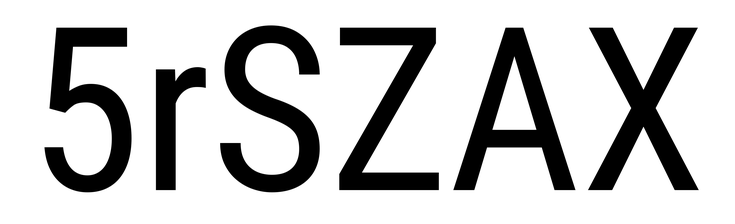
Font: Roboto_Condensed_Regular